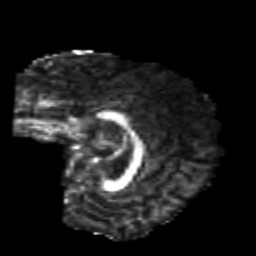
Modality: FA
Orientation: sagittal
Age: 22
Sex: female
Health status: healthy
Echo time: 0.074 s